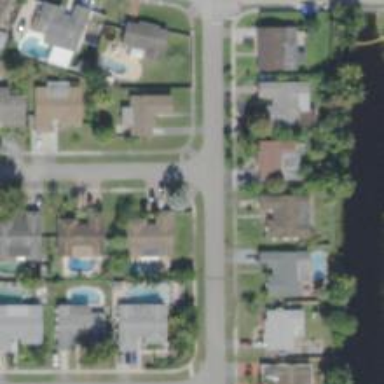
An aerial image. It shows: Smooth asphalt road in residential area.